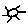
Label: sun